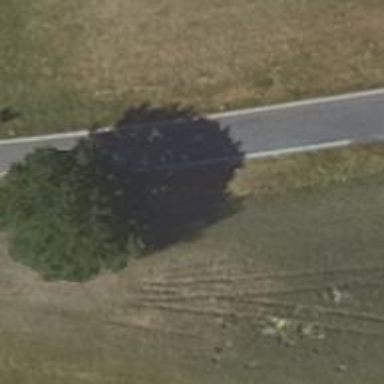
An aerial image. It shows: Secondary road with asphalt surface.